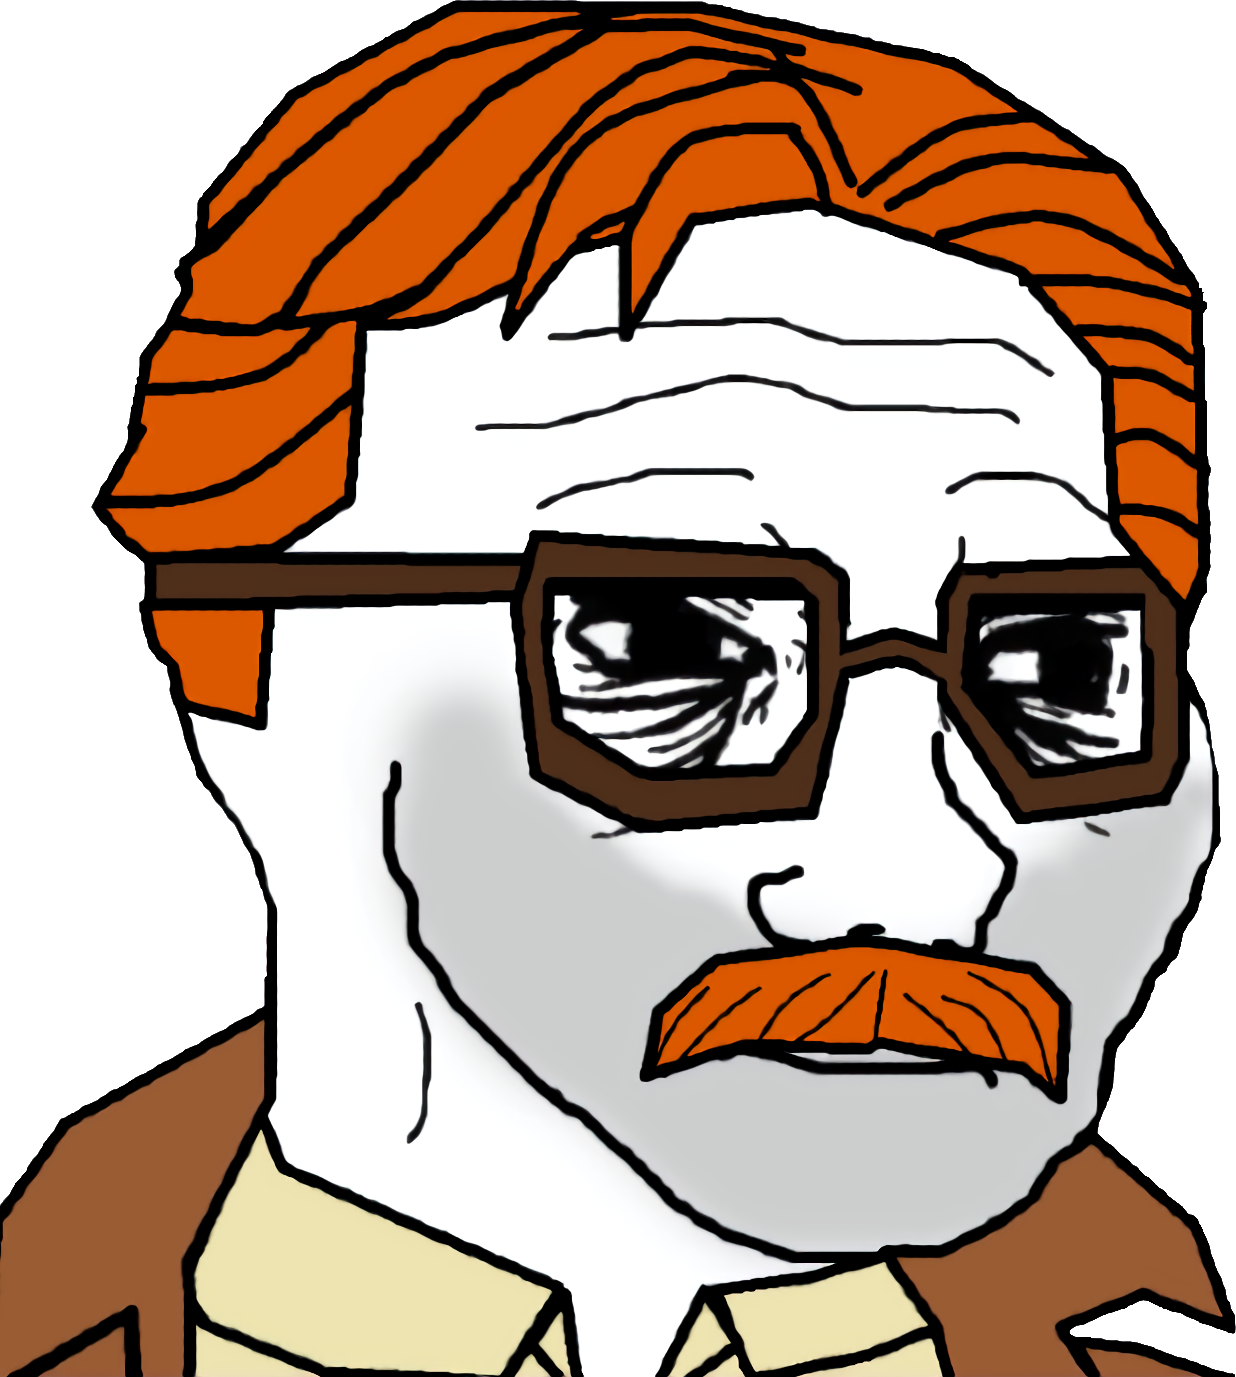
Label: 5_Doomer